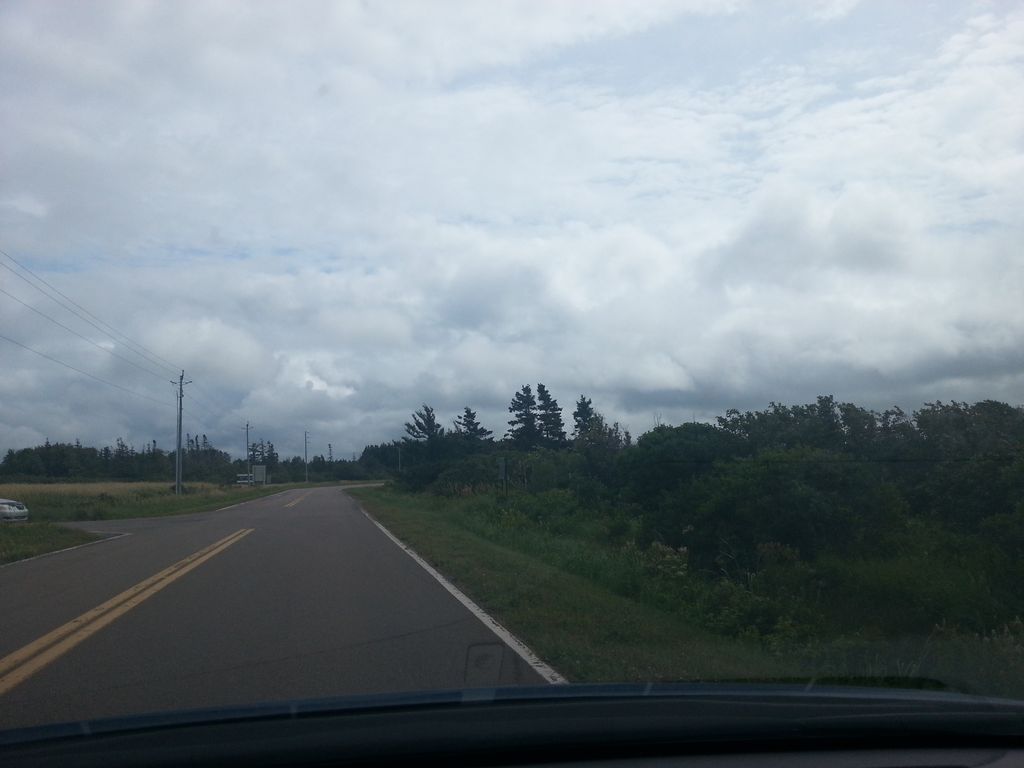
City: charlottetown